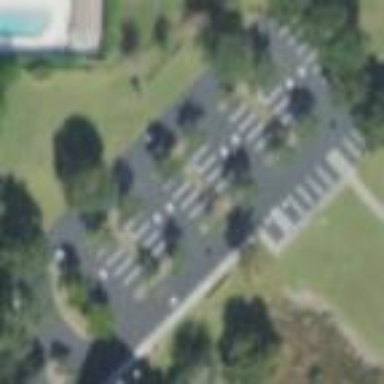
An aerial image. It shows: Parking area.